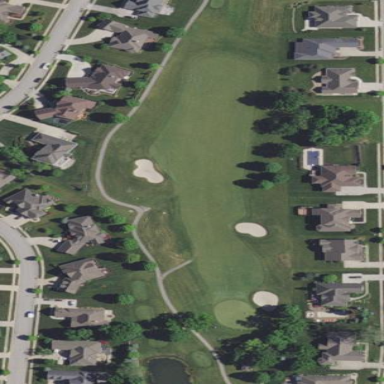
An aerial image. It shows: Golf fairway surrounded by grass.